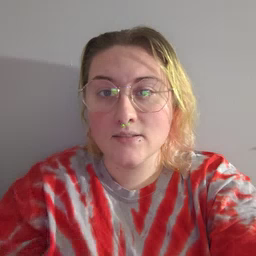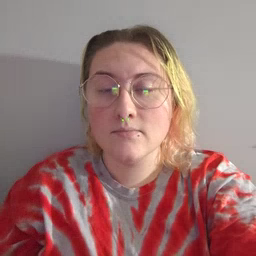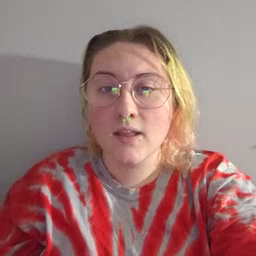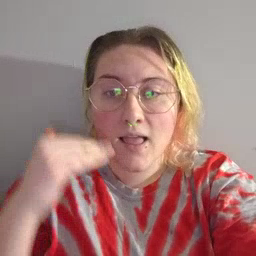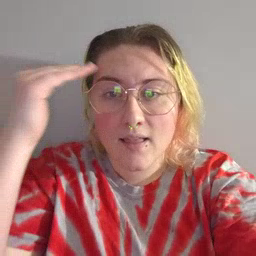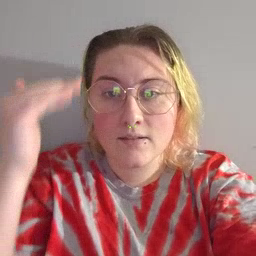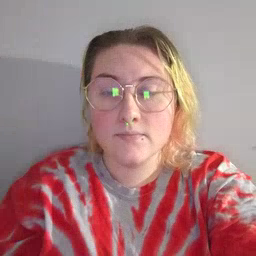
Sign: head